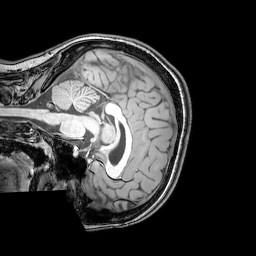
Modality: T1w
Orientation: sagittal
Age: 22
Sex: female
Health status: healthy
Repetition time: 0.081 s
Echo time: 0.037 s